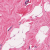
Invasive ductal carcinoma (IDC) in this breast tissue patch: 0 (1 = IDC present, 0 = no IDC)